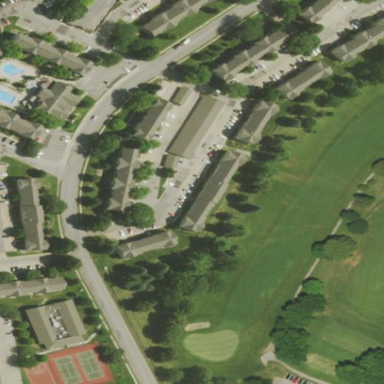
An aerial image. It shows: Golf fairway surrounded by grass.